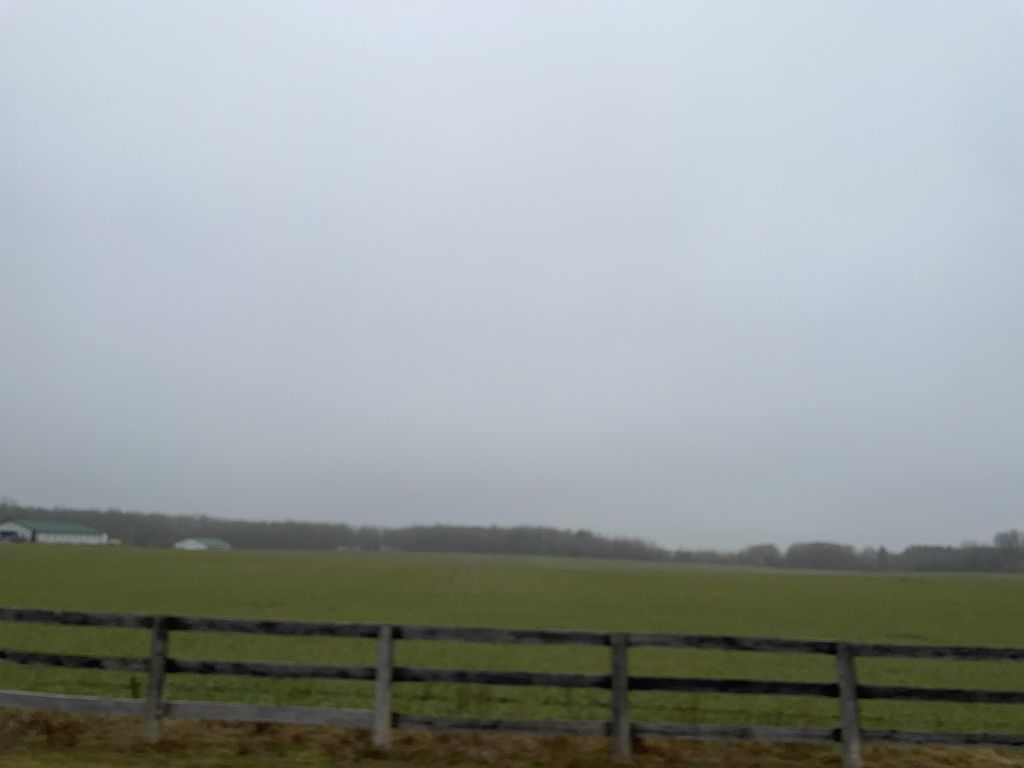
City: kitchener-waterloo